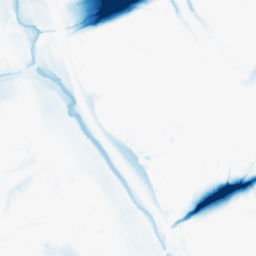
Category: morphological
Decomposition family: morphological_ellipse
Decomposition parameters: operation: closing
width: 50
height: 50
Upsampling method: regularized
Upsampling parameters: scale: 4
lambda_reg: 0.01
Upsampling scale: 4